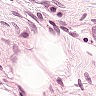
Metastatic tissue present: no